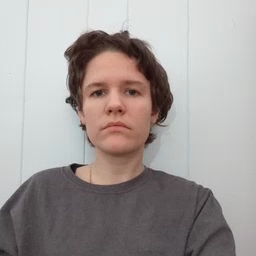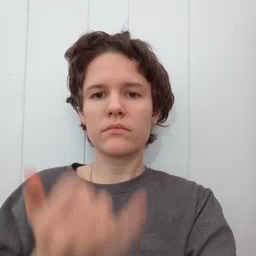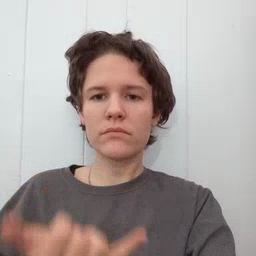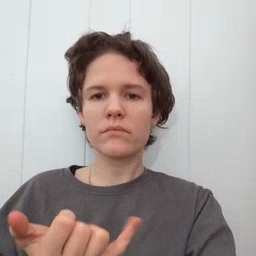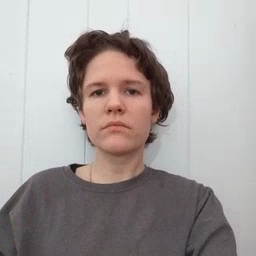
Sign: now